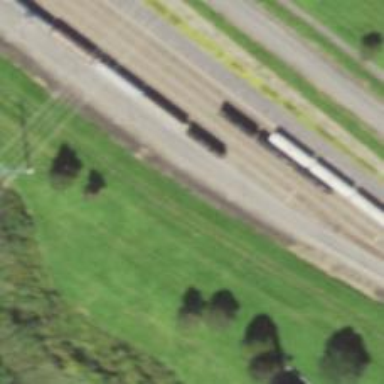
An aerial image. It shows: Railway yard in service.